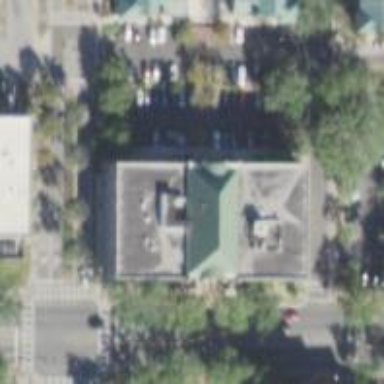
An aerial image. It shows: Town hall.